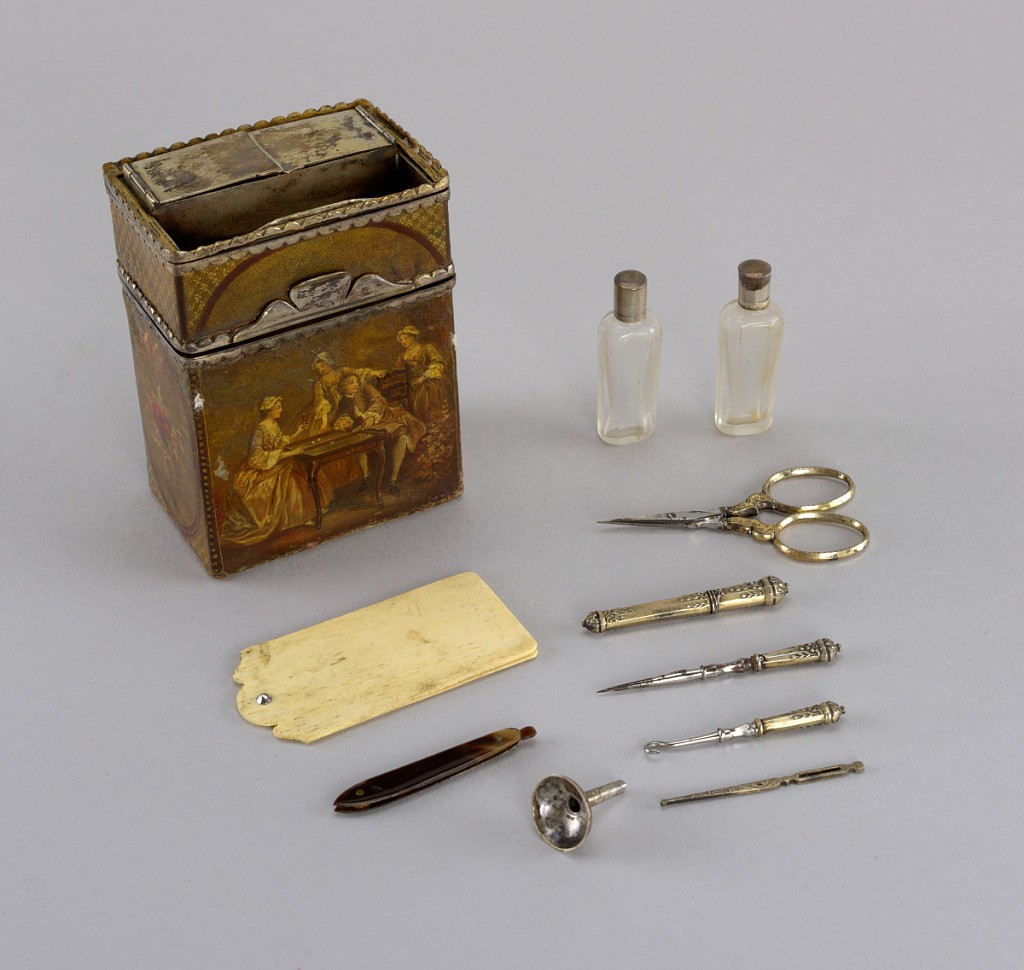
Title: necessaire
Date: late 18th–early 19th century
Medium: Laquered paint over shagreen; Vernis Martain
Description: a: necessaire
b: turquoise file
c: ivory writing board
d: sissors
e/f: glass bottles ( bottles with glass stoppers and silver caps)
g: funnel
h: etui
i: pick
j: hook
k: tool
l: necessaire top
m/n: necessaire bottom and top trim